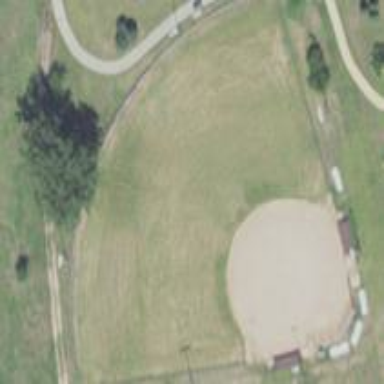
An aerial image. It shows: Baseball pitch for leisure land activities.